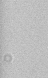
Label: camera_spot